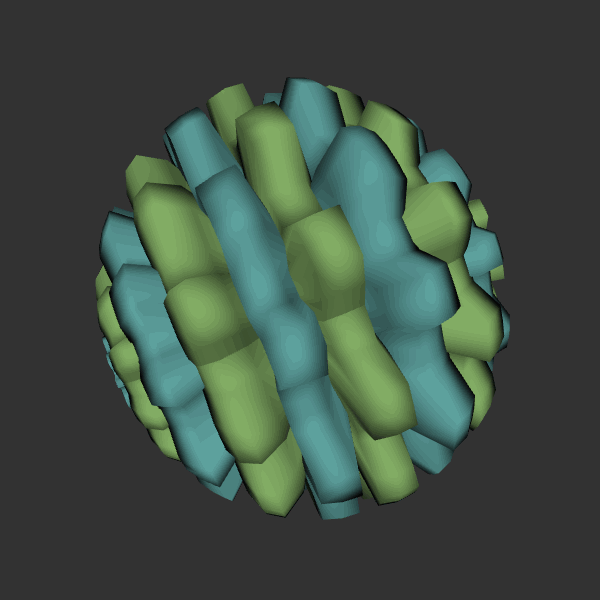
Background: dark